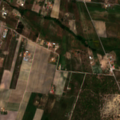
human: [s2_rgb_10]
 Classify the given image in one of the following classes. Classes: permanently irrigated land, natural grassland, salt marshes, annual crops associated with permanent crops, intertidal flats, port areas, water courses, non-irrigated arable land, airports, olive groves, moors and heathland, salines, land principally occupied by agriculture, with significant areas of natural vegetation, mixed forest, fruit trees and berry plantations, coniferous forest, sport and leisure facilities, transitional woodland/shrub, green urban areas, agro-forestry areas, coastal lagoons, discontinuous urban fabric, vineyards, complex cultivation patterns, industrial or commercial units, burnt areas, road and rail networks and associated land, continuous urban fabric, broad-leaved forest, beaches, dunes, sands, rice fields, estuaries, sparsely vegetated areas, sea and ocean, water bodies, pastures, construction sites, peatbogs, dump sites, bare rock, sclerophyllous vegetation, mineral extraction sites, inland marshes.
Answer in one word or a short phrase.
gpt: continuous urban fabric